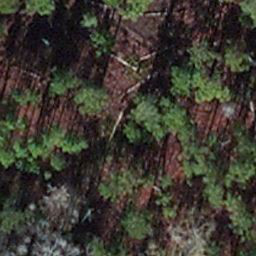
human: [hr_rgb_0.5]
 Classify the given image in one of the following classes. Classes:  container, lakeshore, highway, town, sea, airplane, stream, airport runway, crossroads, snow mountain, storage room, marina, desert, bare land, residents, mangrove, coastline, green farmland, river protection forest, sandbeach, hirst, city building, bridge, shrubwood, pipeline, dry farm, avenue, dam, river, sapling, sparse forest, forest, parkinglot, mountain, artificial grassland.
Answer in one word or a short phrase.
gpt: sapling